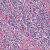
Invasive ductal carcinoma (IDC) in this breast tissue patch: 1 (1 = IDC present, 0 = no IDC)